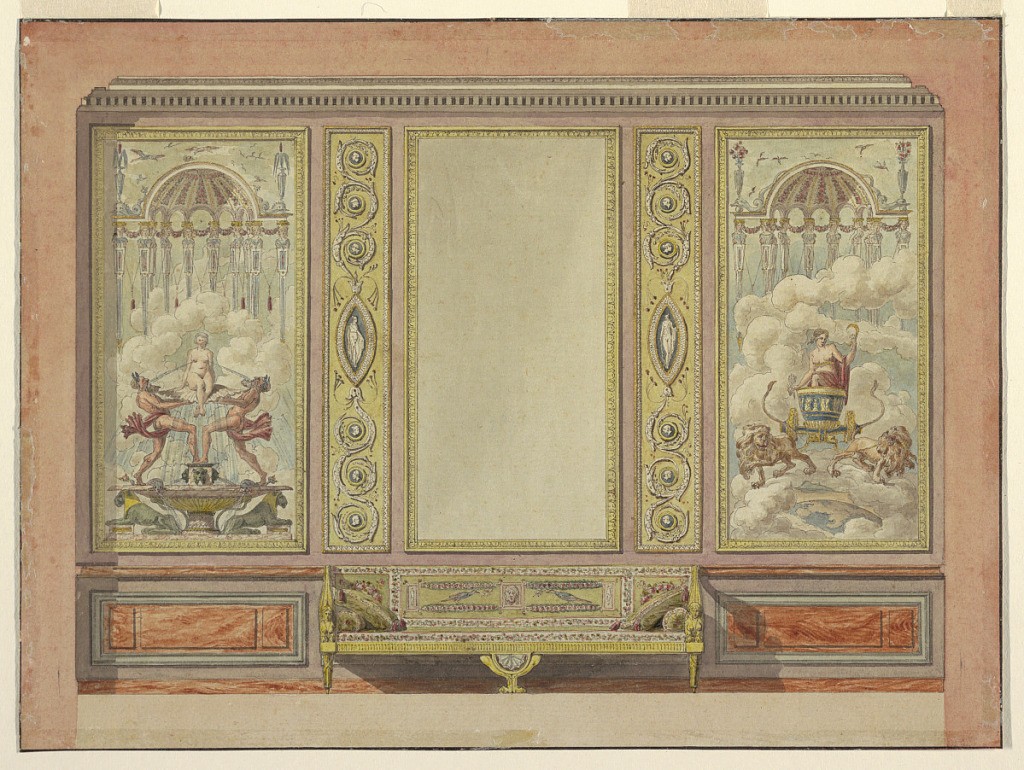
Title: Elevation of a Salon Wall, for the Palace of the Prince of Hesse
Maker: Etienne Dubois, French, 1766 - 1839
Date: ca. 1790
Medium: Pen and black ink, brush and watercolor, gold paint on paper
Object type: Drawing
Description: Sofa stands under an empty oblong frame and two pilaster strips and is flanked by wainscotted dados before the center of the wall.  A decorative panel with a fountain is at left.  Another with Ceres in clouds, at right.  Ink lines along edges.